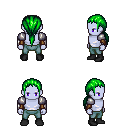
a pixel art fantasy rpg character, male body template, dark elf, purple skin, steel arm armor, teal pants, green ponytail hairstyle, cloth bracers, black shoes, four views (front, back, left, right), 2x2 character sprite sheet, small pixel art, hard edges, no anti-aliasing